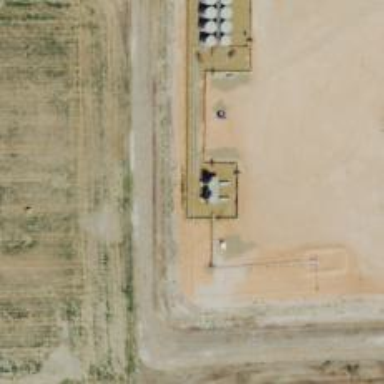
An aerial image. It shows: Storage tank that is man-made.